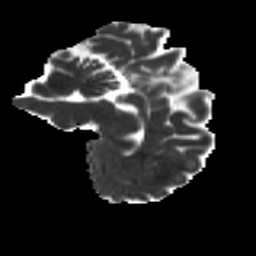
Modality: MD
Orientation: sagittal
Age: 36
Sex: female
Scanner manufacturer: ge
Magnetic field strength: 3 T
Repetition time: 7.8 s
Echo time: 0.0606 s